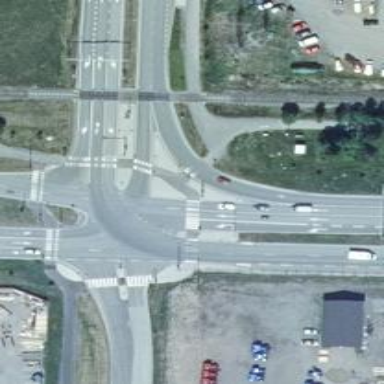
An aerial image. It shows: Marked crossing on asphalt cycleway road.